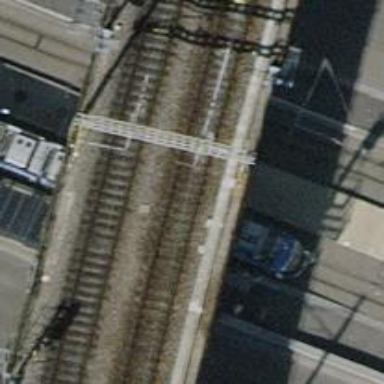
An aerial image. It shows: Tram railway with one electrified contact line.